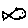
Label: fish